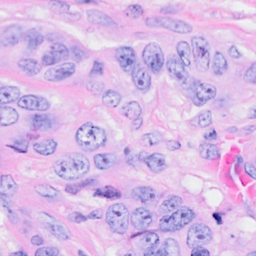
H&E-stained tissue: Breast